Question: I am using the CAR library scatterplot function trying to do something similar to <URL>. However the result is badly formatted. Does anyone know how to replace the x axis values when using scatterplot? My code is below
'''
library(car)
dat = data.frame(x=1:10, y=1:10)
scatterplot(y~x, data=dat, xlab="X axis", ylab="Y Axis", xaxt="n")
axis(1, at=seq(1,10,2), labels=letters[1:5])
'''
With the resulting image

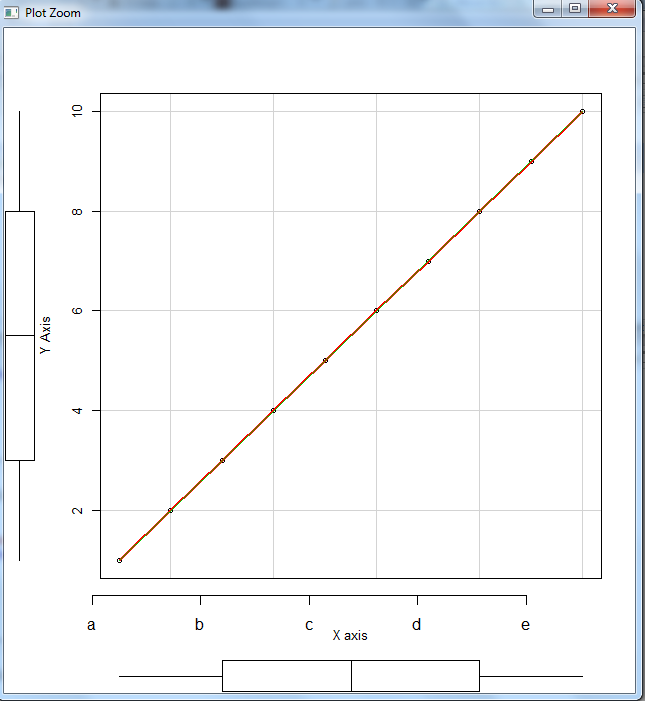
Answer: Reading the 'car:::scatterplot' help page, as it seems is my calling in life, ....
'''
reset.par if TRUE then plotting parameters are reset to their previous values when scatterplot
exits; if FALSE then the mar and mfcol parameters are altered for the current
plotting device. Set to FALSE if you want to add graphical elements (such as lines)
to the plot.
'''
Set it to FALSE and try again.
'''
png(); scatterplot(y~x, data=dat, xlab="X axis", ylab="Y Axis", xaxt="n", reset.par=FALSE)
axis(1, at=seq(1,10,2), labels=letters\[1:5\])
dev.off()
'''